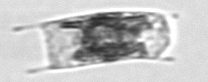
Label: Hemiaulus